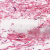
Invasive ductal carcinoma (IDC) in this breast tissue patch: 0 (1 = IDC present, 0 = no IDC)